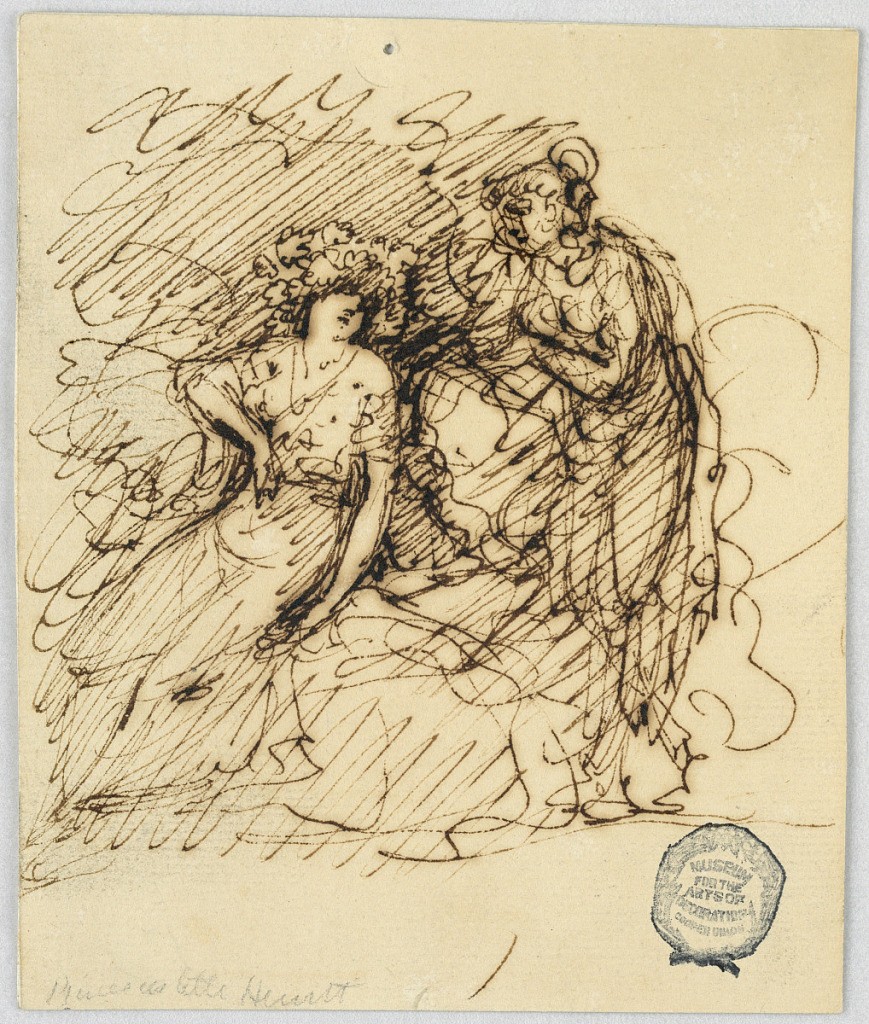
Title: Figural Sketch with a Seated Girl Conversing with a Standing Girl
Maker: Giuseppe Bernardino Bison, Italian, 1762 - 1844
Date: early 19th century
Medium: Pen and ink on light brown paper
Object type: Drawing
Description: A seated girl, wearing a crown of flowers, converses with a standing girl.